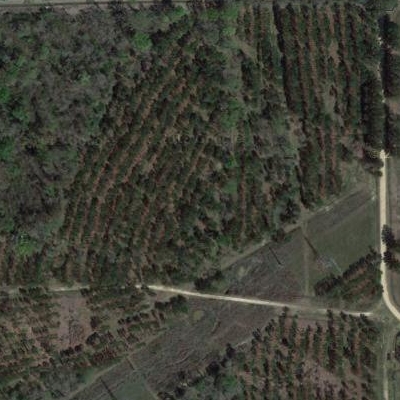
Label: Forest